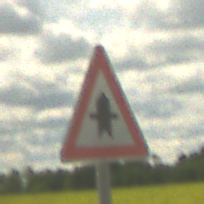
Verkehrszeichen: Vorfahrt
Umgebung: Outdoor, RoadRail
Tageszeit: Midday
Wetter: PartlyCloudy
Licht: Natural
Jahreszeit: NotSpecified
Kontrast: HighContrast